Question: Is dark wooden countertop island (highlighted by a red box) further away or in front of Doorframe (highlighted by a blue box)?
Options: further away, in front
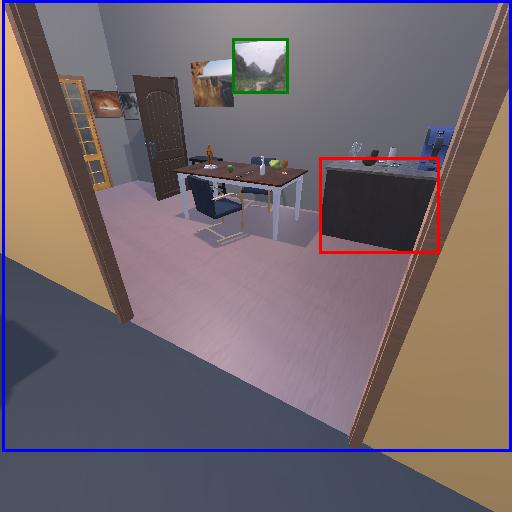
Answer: further away